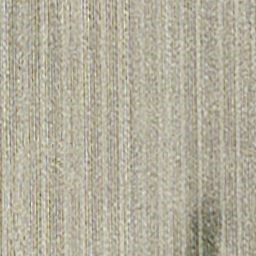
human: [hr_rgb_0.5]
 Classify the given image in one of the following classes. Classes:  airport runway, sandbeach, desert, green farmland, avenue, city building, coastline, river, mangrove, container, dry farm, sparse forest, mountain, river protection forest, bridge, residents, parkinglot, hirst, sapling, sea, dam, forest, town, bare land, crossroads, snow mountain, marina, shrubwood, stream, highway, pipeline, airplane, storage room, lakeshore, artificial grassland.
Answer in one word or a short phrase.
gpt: dry farm